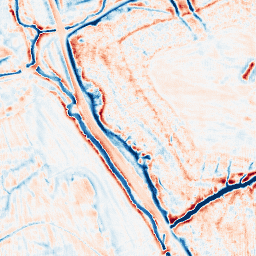
Category: edge_preserving
Decomposition family: bilateral
Decomposition parameters: d: 15
sigma_color: 75
sigma_space: 25
Upsampling method: fft_zeropad
Upsampling parameters: scale: 8
Upsampling scale: 8